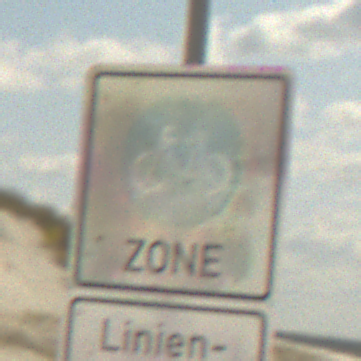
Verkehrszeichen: BeginnFahrradzone
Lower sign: BesondereFahrzeugeUndTransportgueter2
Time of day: Midday
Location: Outdoor (Beach)
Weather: PartlyCloudy
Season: NotSpecified
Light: Natural